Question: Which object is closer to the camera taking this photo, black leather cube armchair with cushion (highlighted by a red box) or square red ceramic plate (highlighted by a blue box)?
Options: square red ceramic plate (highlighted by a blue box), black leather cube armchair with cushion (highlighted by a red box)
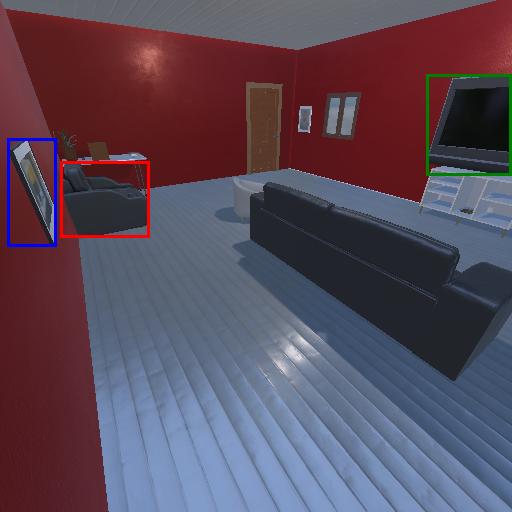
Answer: square red ceramic plate (highlighted by a blue box)